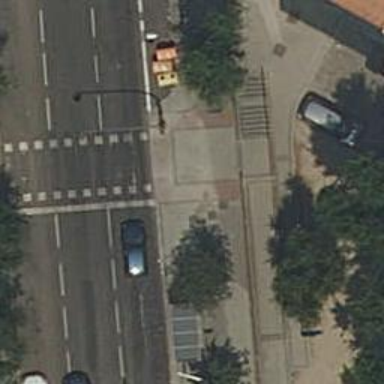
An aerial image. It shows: Road with traffic signals.